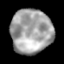
Tissue: lung
Cell type: Endothelial cells
Senescence score: 0.15
Nuclear area (px): 1800
Mean DAPI intensity: 162.282